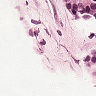
Metastatic tissue present: yes